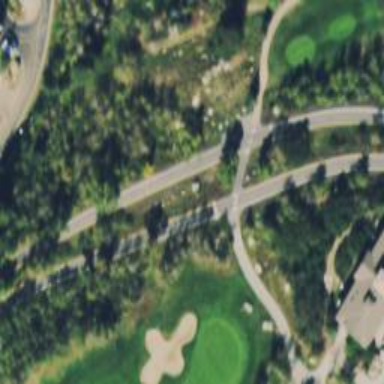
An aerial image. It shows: Service road with high-quality grade1 tracktype. It resembles golf cart path.